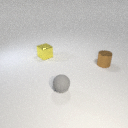
small yellow metal cube to the left of small gray rubber sphere